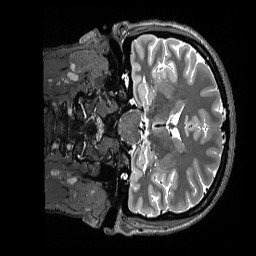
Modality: T2w
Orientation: coronal
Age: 27
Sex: female
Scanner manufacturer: siemens
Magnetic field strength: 3 T
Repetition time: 3.2 s
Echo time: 0.563 s